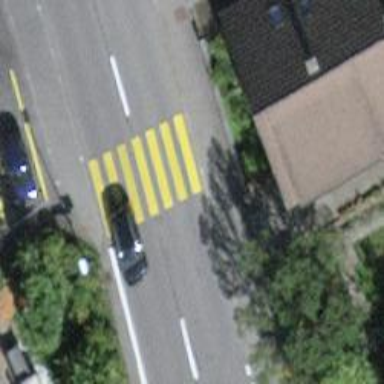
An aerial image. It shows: Zebra crossing on the road.